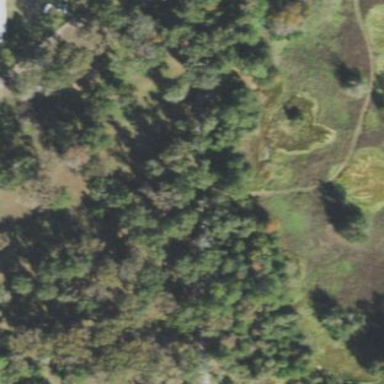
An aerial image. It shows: Mixed leaf woodland.